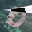
Label: 0